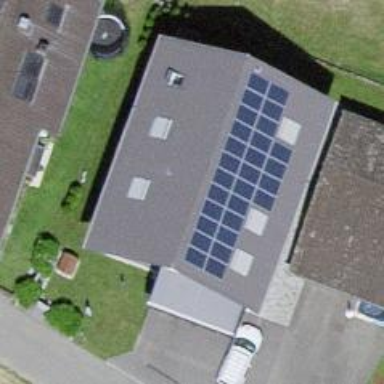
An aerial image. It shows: Solar power generator utilizing photovoltaic technology with solar photovoltaic panels.